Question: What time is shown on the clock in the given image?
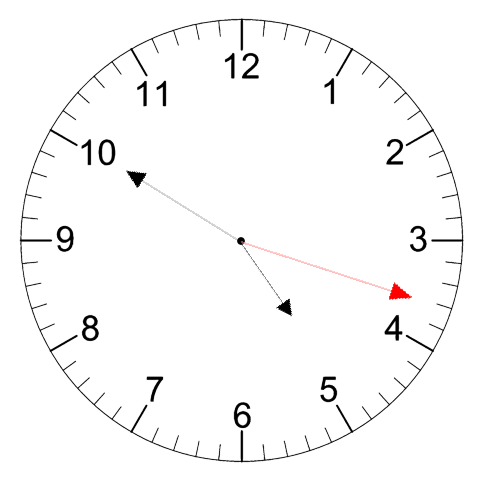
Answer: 04:50:18